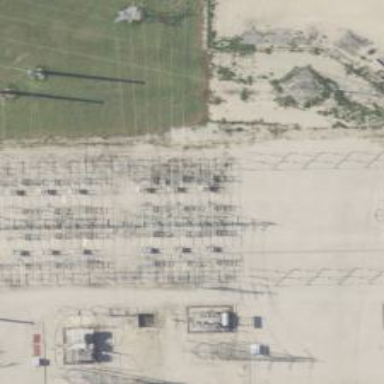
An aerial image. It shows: Switch for power supply.